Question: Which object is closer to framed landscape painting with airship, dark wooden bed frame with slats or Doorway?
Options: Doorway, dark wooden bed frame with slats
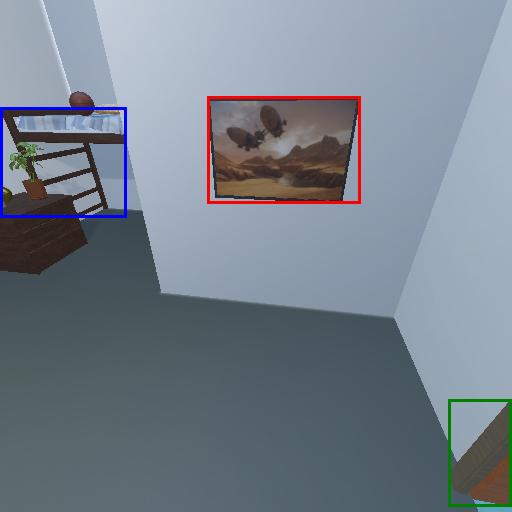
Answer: Doorway